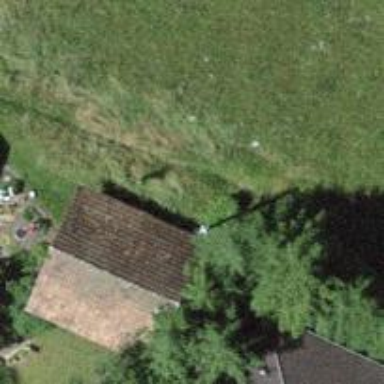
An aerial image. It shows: Barn.